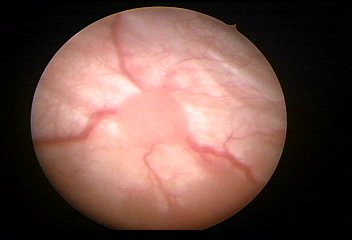
Modality: WLC
Class: Malignant
Subclass: HighGradePapillary
Lesion: L1
Stage: Ta
Morphology: Papillary
Bladder cancer association: Yes
Annotated structures: Tumor